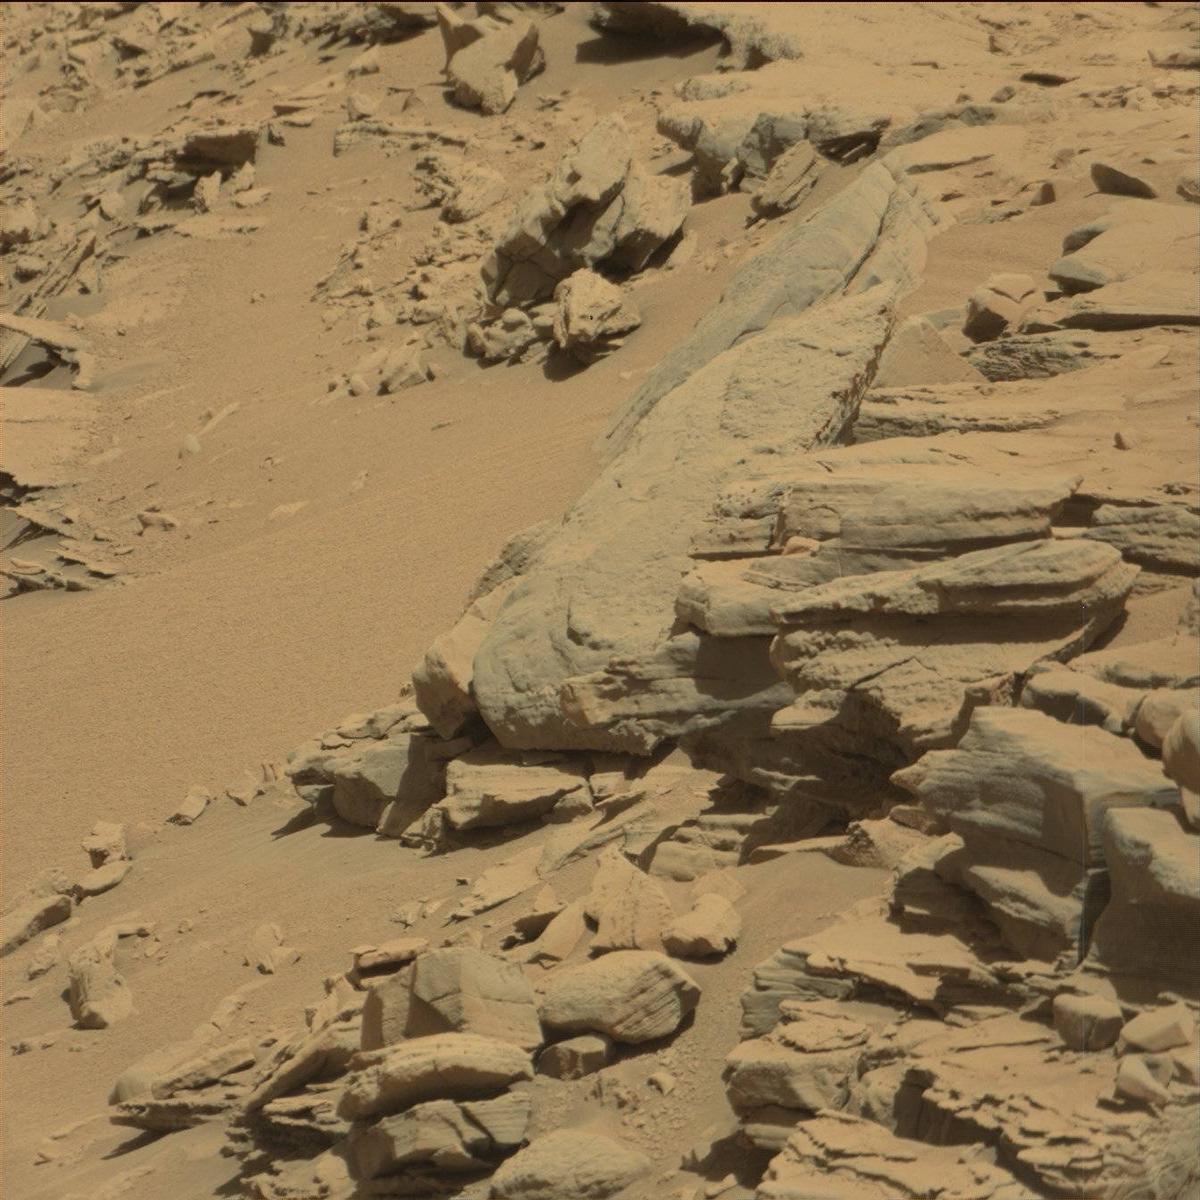
Terrain classes present: Bedrock, Sand / Soil